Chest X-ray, AP view. Patient: 35 years old, sex M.
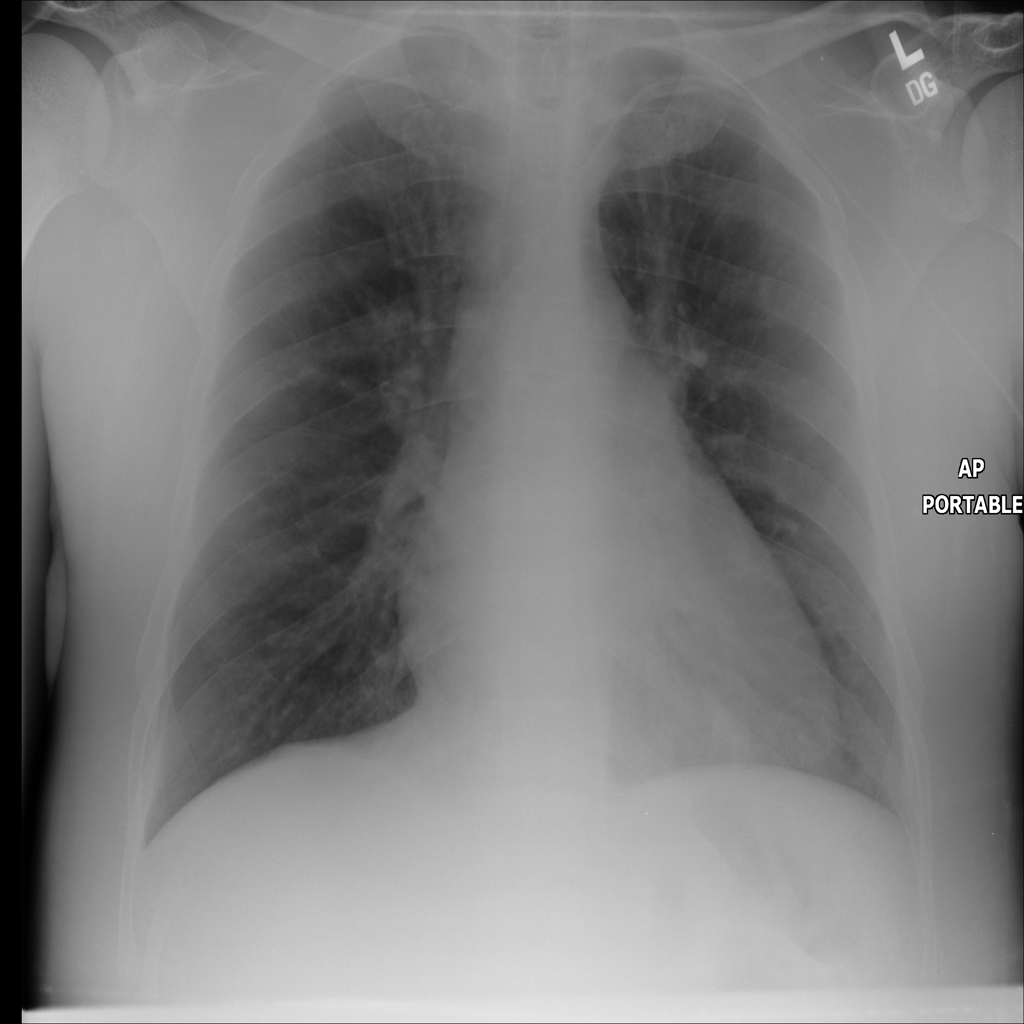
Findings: Atelectasis, Effusion